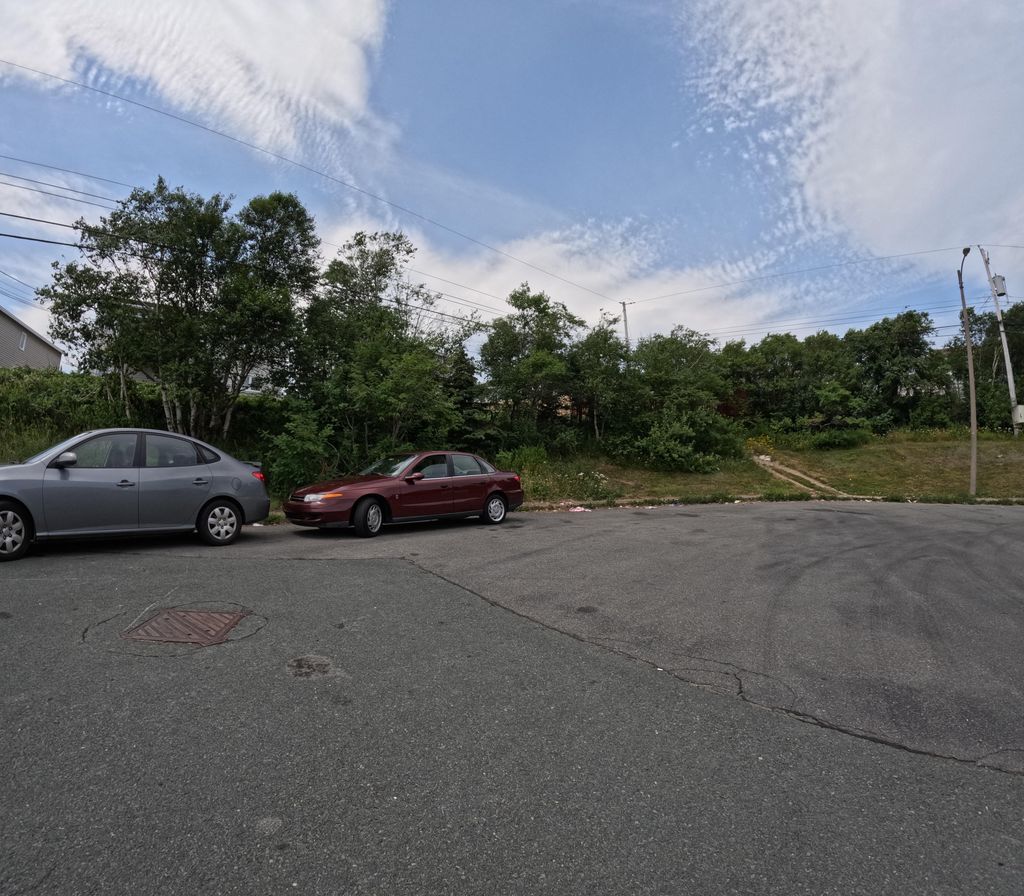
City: st_johns